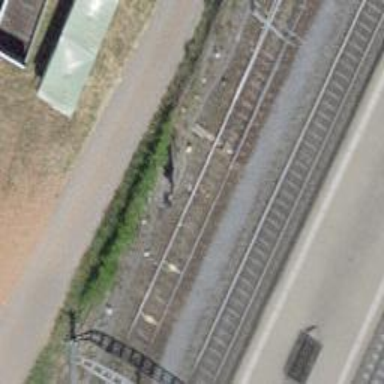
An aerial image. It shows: Single-track electrified railway siding with contact line for service.